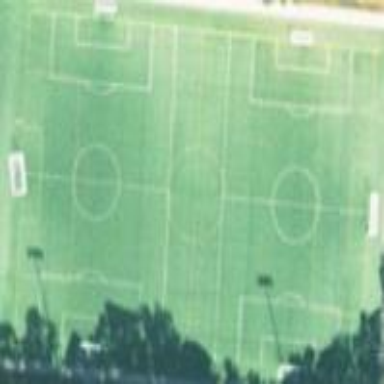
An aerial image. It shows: Soccer pitch with artificial turf designed for leisure and sports activities.